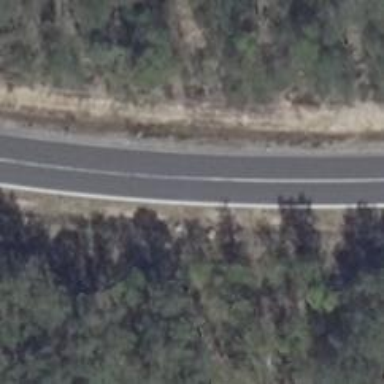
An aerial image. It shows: Tertiary road with asphalt surface.